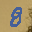
Label: 8